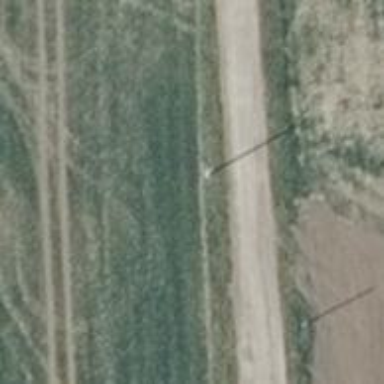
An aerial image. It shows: Power pole.